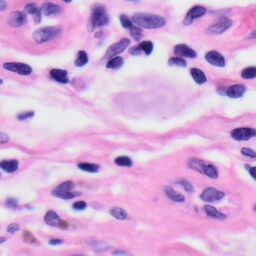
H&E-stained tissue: Skin